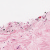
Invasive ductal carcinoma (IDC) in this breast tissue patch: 0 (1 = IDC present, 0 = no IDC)